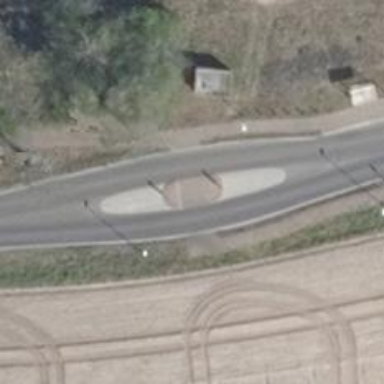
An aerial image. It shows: Traffic calming island.